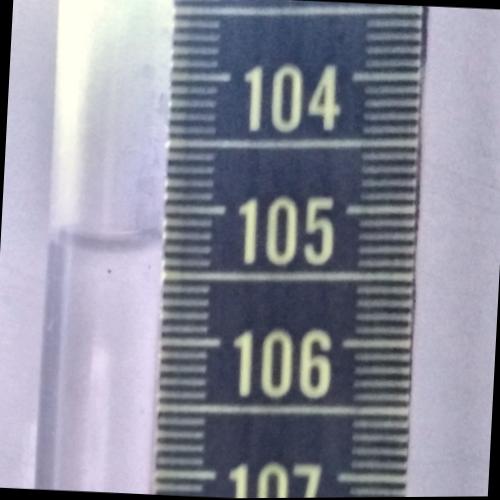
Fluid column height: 105.2 cm